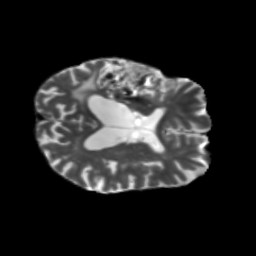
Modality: T2w
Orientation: axial
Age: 68
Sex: male
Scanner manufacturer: siemens
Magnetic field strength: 3 T
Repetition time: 5.47 s
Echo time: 0.0854 s